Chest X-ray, PA view. Patient: 45 years old, sex M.
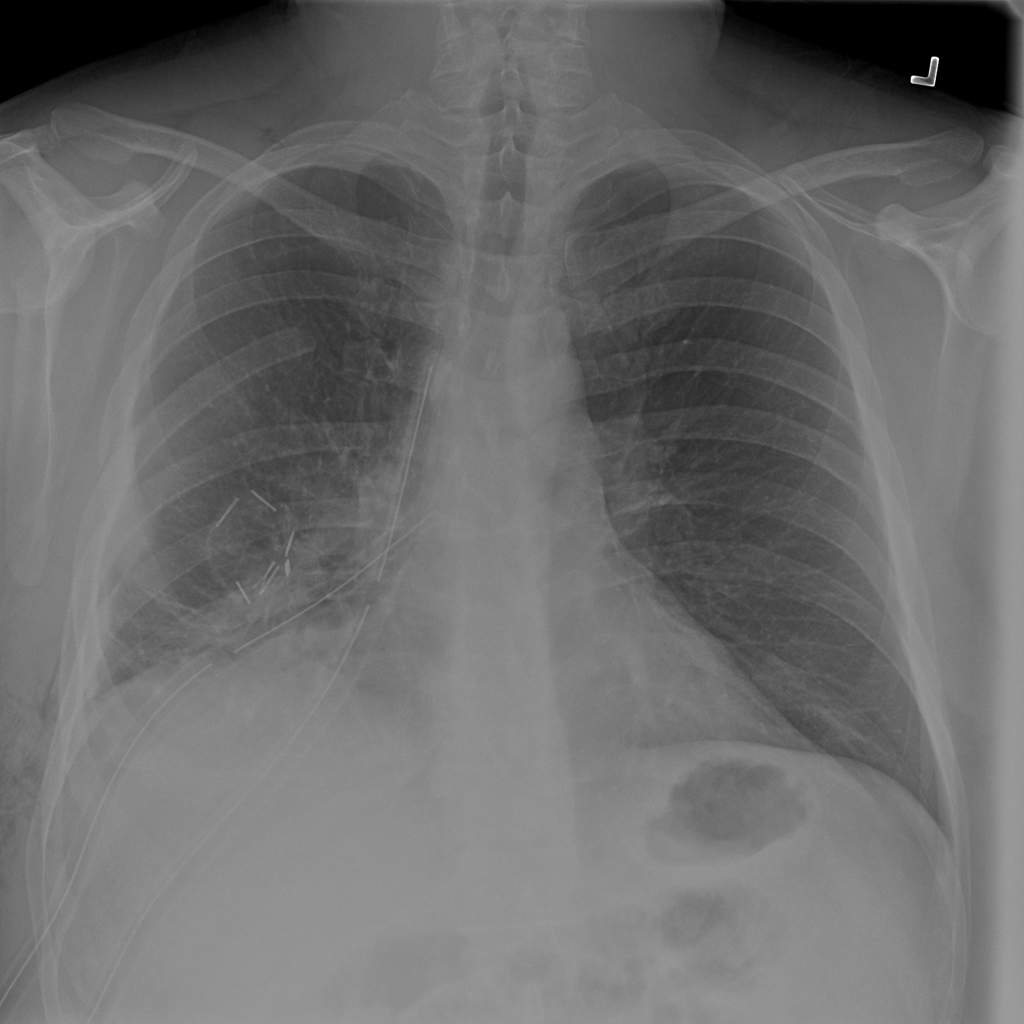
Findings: No Finding